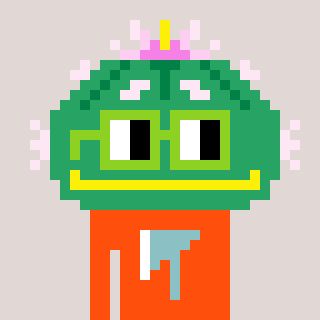
a pixel art character with square light green glasses, a peyote-shaped head and a orange-colored body on a warm background